Chest X-ray:
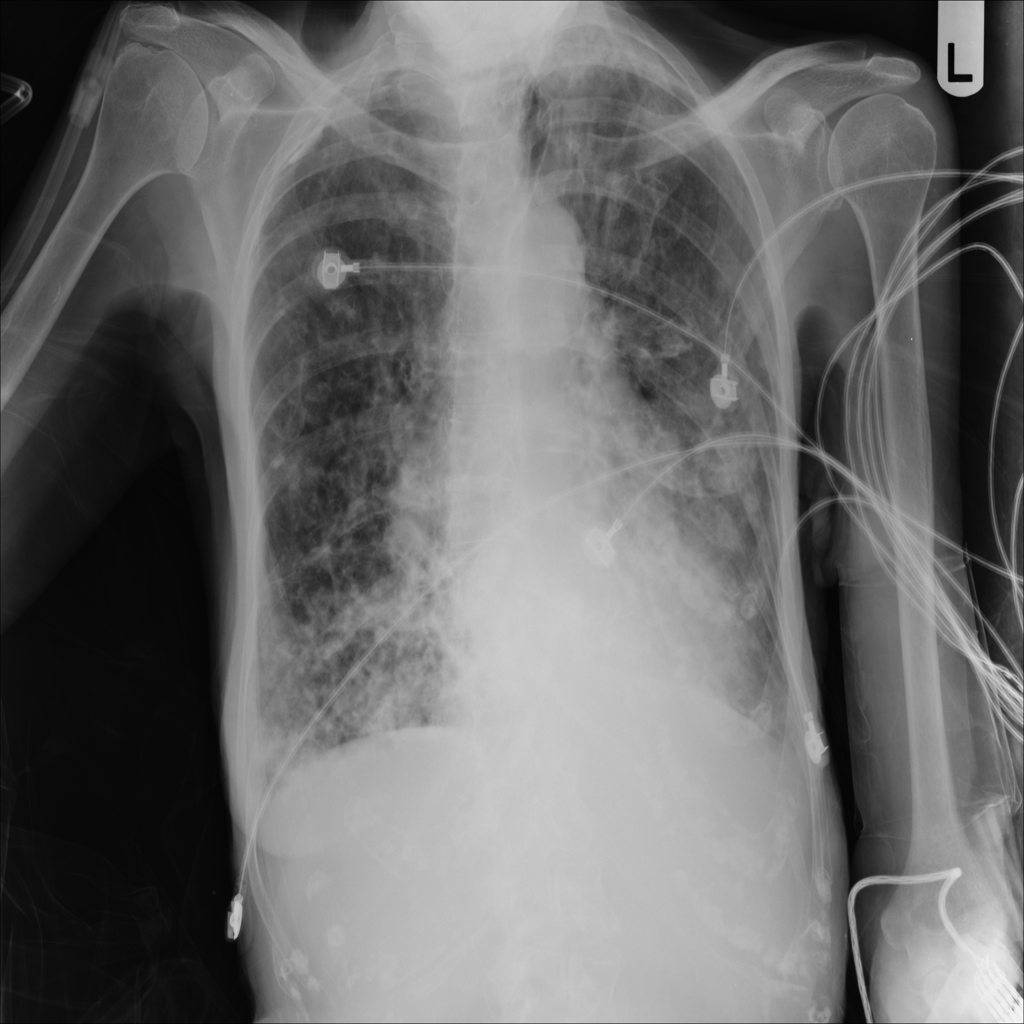
Findings: Consolidation, Effusion
No abnormal finding: no